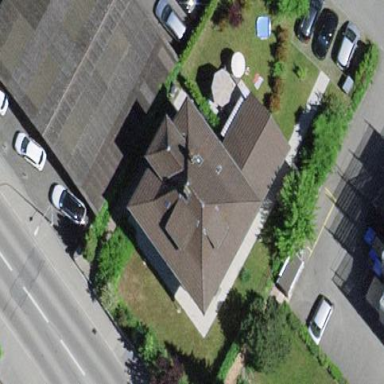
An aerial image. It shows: View of roof of building.